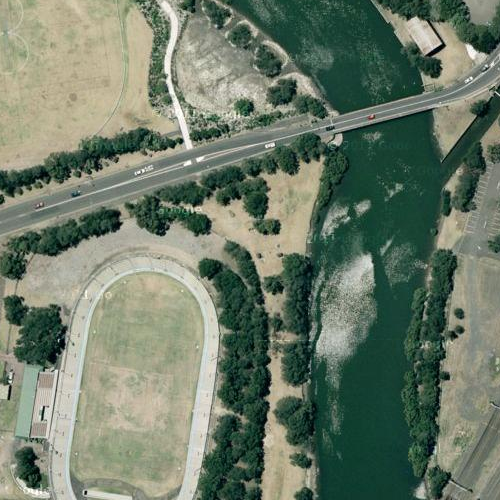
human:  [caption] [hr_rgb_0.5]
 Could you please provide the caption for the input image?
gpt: There are dense plants on both side of the small river .

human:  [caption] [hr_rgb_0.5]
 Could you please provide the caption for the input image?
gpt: A small river with dense plants on both banks .

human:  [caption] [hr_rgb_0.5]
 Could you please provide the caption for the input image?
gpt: A small river goes through the dense plants with some houses some distance away .

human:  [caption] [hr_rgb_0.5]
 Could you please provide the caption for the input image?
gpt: A small river goes through the dense plants with some houses beside .

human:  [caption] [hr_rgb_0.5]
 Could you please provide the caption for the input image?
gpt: A curved river with dense plants on both sides and some houses some distance away .